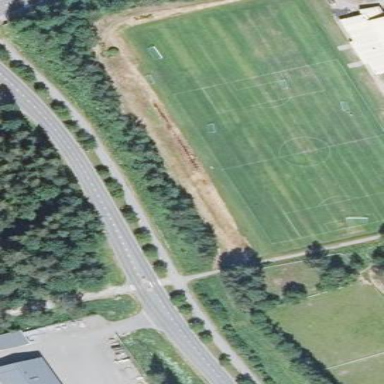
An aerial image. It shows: Soccer pitch for leisureland activities.